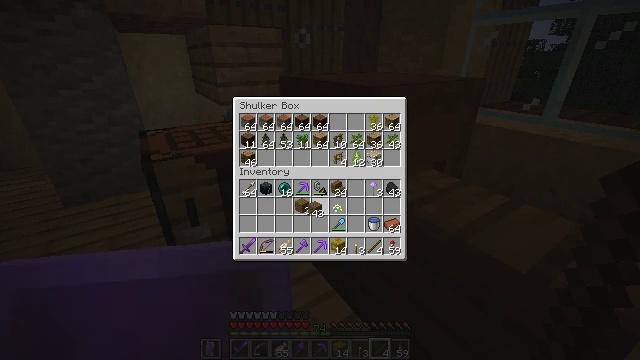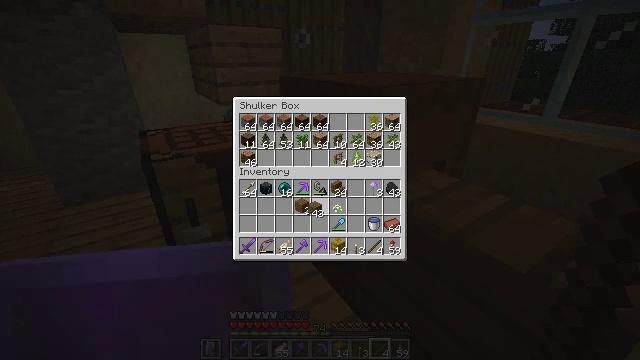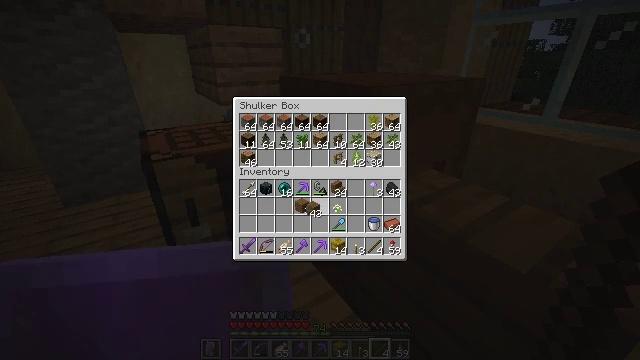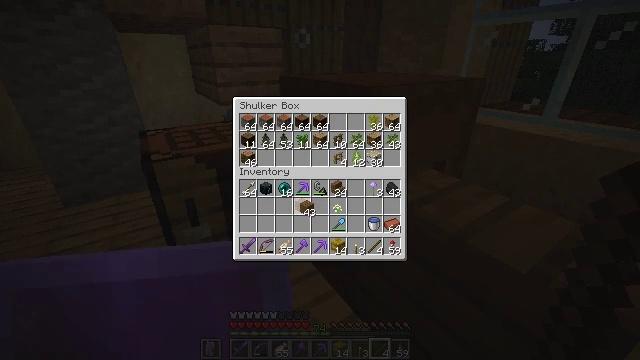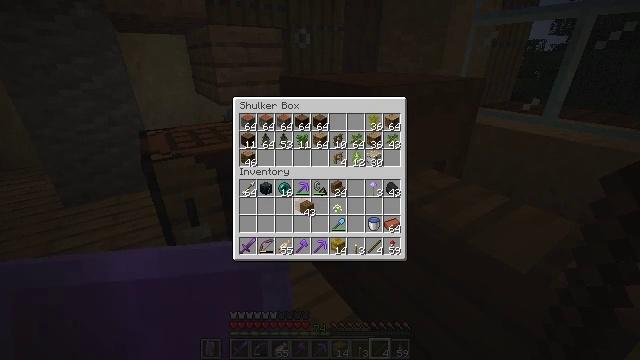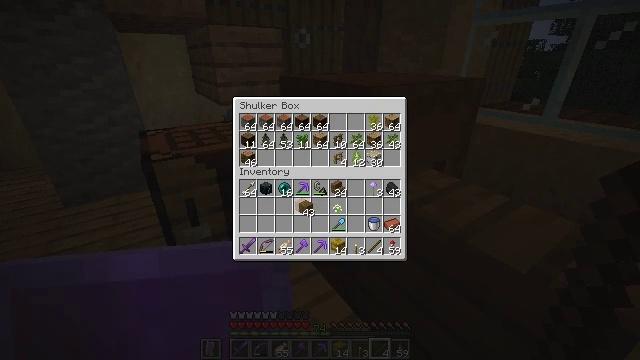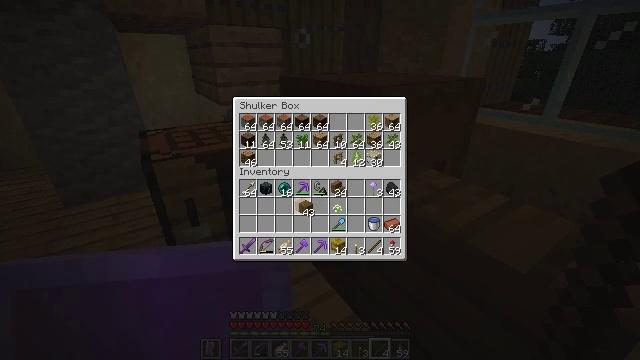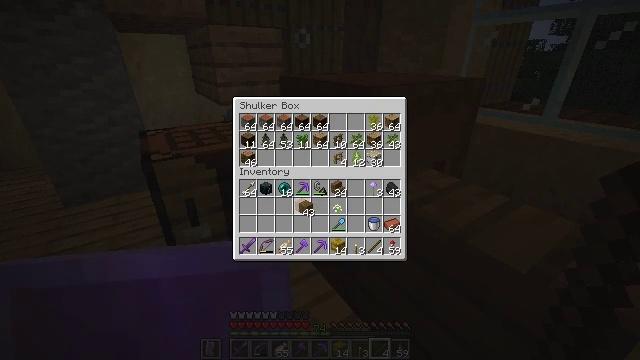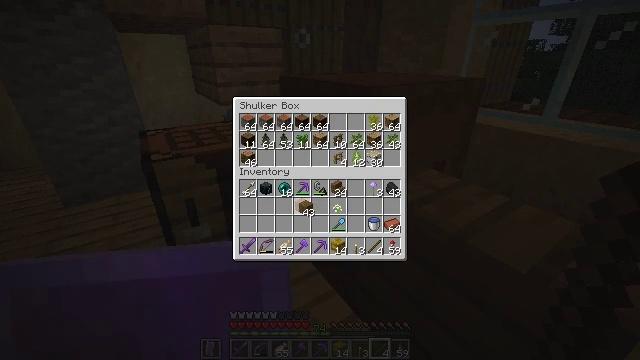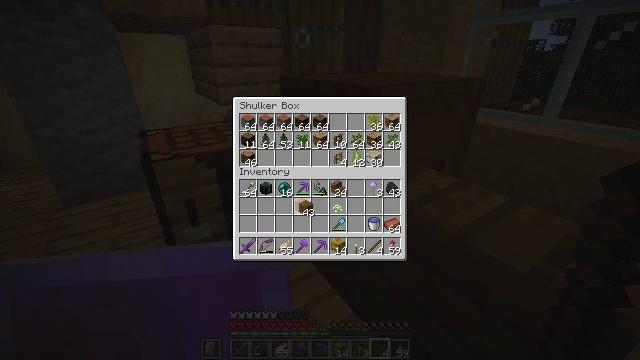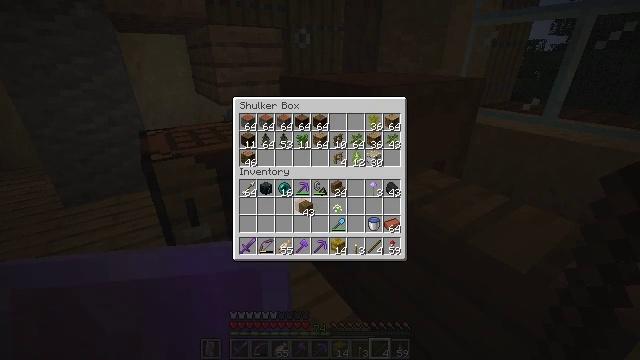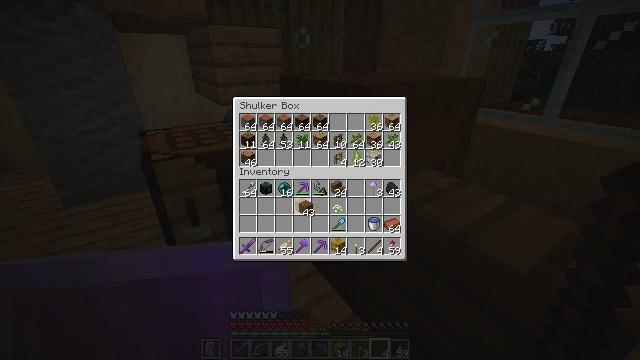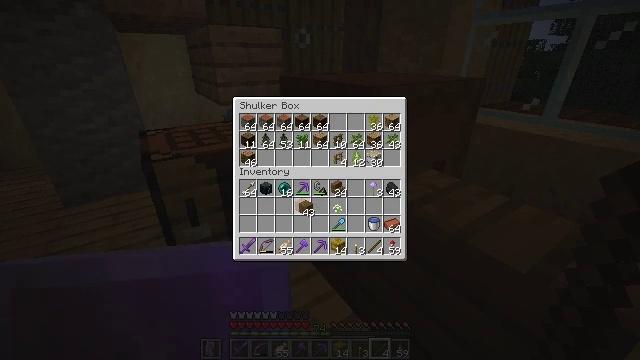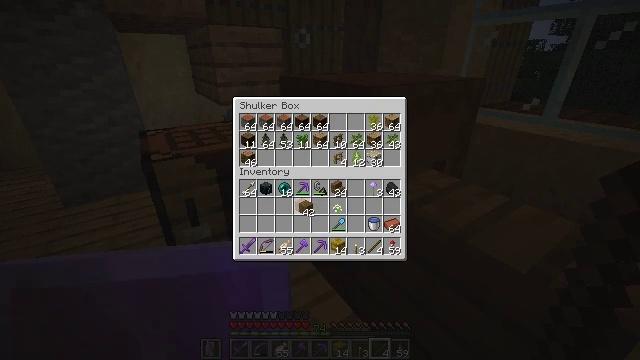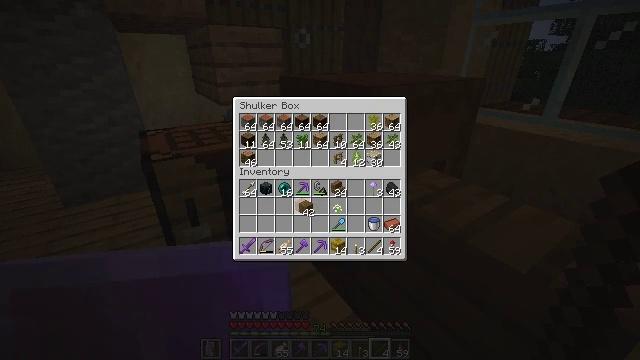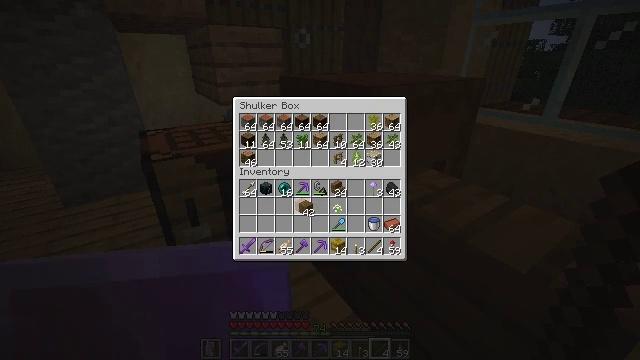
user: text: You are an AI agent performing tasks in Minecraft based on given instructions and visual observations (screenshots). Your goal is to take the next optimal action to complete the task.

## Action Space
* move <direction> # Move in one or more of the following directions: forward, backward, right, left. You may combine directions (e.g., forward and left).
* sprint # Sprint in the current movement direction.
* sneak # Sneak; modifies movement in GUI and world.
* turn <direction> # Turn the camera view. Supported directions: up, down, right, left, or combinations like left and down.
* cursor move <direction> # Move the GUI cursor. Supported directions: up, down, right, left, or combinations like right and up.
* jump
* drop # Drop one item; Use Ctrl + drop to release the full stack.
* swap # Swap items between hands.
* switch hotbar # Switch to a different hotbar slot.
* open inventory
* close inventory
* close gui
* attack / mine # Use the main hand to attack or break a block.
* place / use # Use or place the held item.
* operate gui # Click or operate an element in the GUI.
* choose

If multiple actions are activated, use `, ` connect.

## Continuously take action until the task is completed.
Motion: motion action
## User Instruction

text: Craft the spruce sign.
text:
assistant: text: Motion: no_op
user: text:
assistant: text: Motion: no_op
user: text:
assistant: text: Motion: no_op
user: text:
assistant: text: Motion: no_op
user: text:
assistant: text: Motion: no_op
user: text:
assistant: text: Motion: no_op
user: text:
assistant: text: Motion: choose
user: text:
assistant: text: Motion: choose
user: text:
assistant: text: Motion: choose
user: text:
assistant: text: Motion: choose
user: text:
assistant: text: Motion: choose
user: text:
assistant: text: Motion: choose
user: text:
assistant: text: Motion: no_op
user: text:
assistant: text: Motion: no_op
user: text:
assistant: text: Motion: no_op
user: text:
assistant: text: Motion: choose
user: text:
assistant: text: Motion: choose
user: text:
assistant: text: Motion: choose
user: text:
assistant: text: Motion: no_op
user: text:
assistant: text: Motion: no_op
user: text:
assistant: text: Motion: no_op
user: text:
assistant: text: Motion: no_op
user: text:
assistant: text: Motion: no_op
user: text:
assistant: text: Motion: cursor move right
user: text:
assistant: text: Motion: cursor move right and up
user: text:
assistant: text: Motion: no_op
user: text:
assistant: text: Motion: no_op
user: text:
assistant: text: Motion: no_op
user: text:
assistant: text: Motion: no_op
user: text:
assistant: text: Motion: no_op